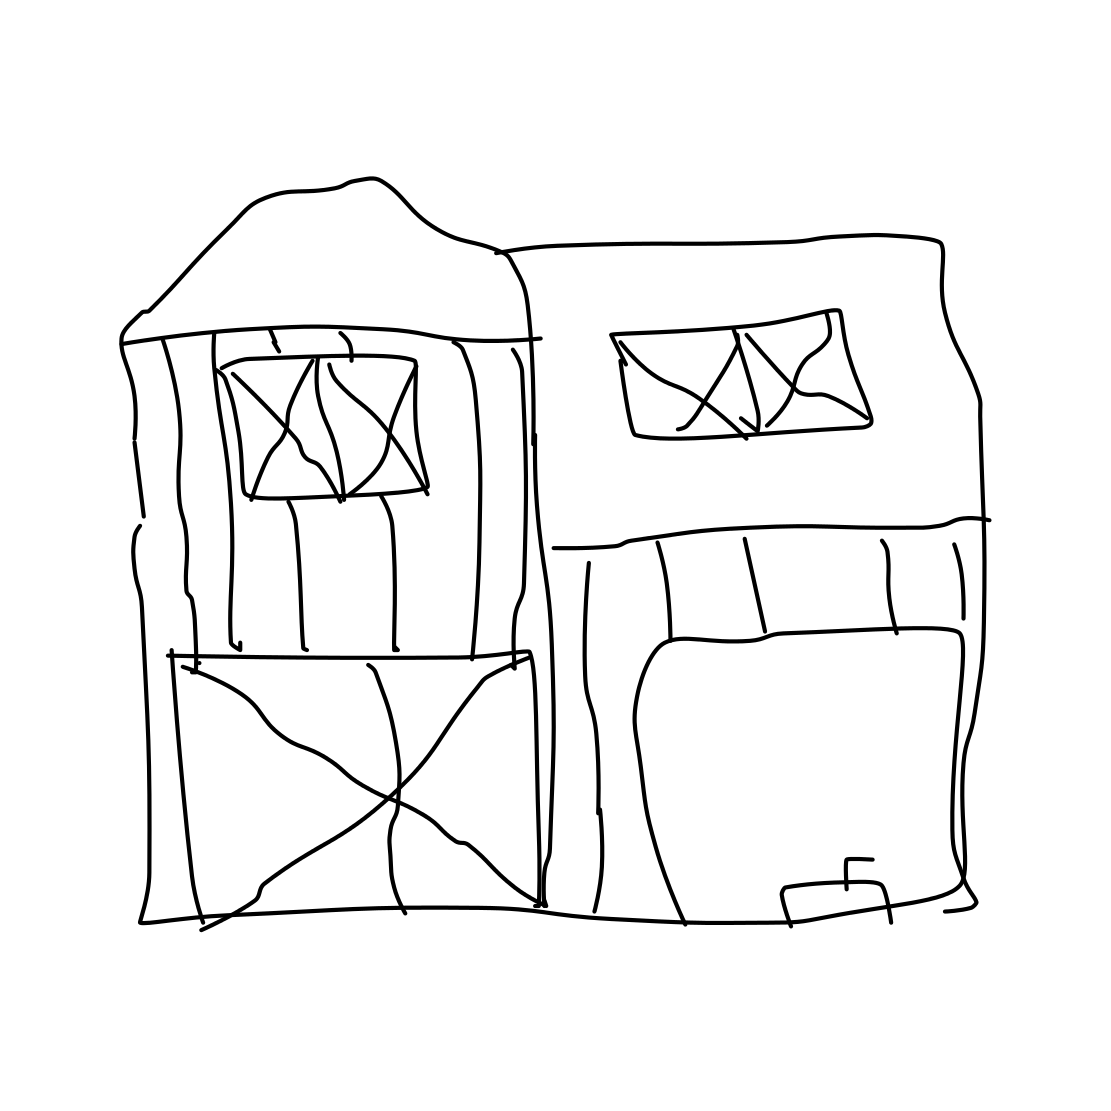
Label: barn